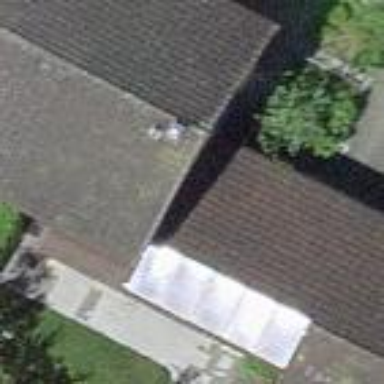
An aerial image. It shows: Residential building with gabled roof oriented across.